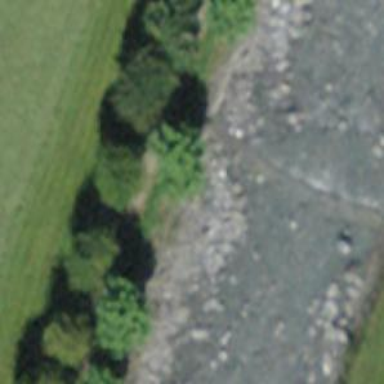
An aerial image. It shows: Brown bench in the vicinity.